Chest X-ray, PA view. Patient: 38 years old, sex F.
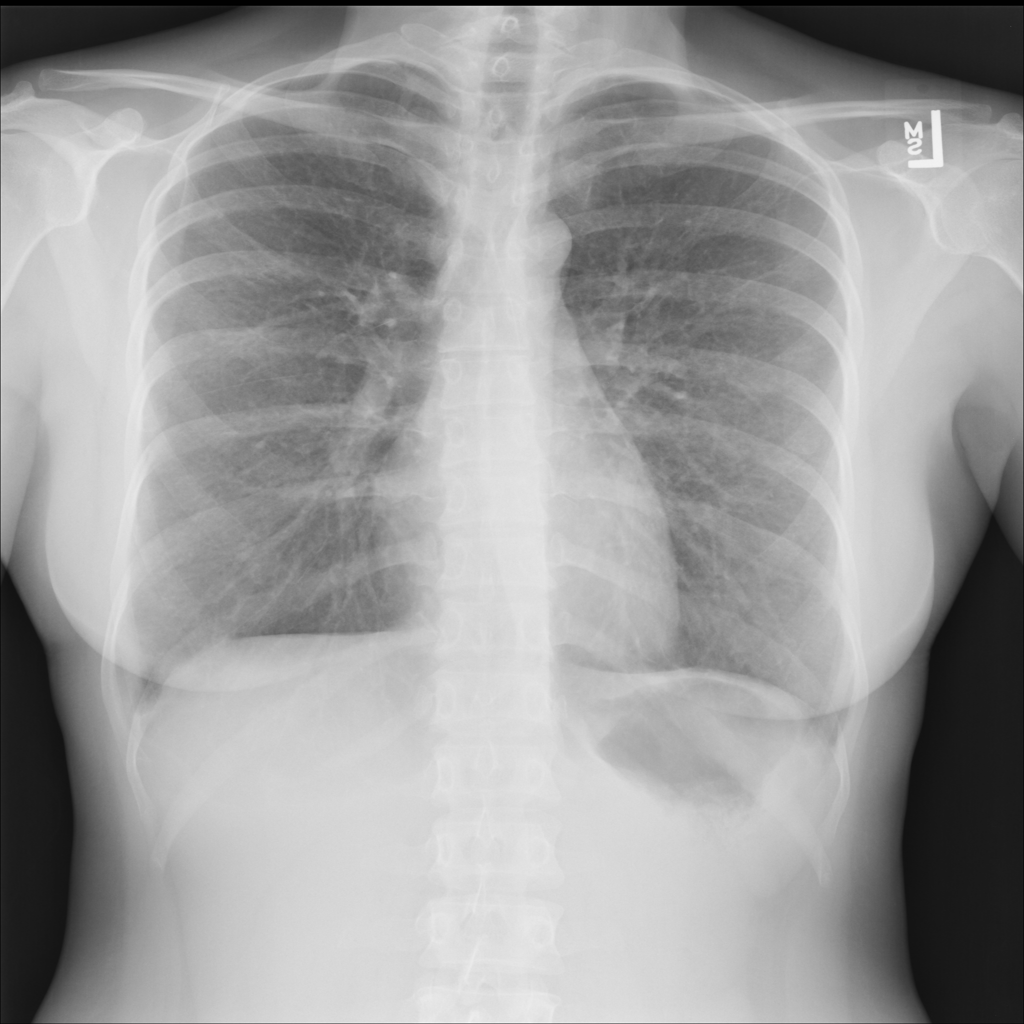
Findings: No Finding